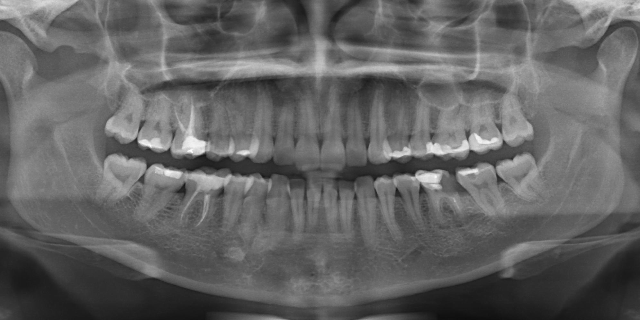
adult